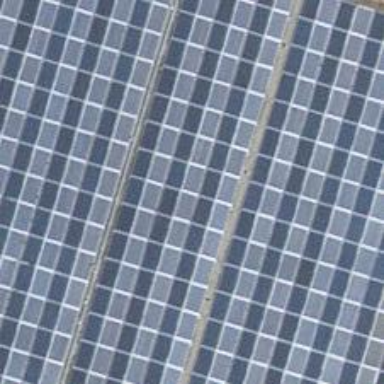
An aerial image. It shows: Solar power generator using photovoltaic panels.